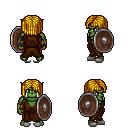
a pixel art fantasy rpg character, male body template, orc, green skin, brown robe, red pants, blonde pageboy hairstyle, cloth bracers, white slippers, shield, four views (front, back, left, right), 2x2 character sprite sheet, small pixel art, hard edges, no anti-aliasing